Question: I have been given the task to recreate the following menu:

I am just not sure how to create the gradient.
Why cannot I see it in my code? <URL>
Currently I have:
'''
.mainOptions{
float:left;
margin:0 20px 0 20px;
color:#fff;
width:500px;
height:50px;
background:gray;
}
.mainOptions .composer{
width:50px;
height:40px;
background:-webkit-gradient(linear, 0 0, 0 100%, from(#184C82), to(#022243));
}
.mainOptions .composerIcon{
display:inline-block;
width:14px;
height:14px;
background:url('../images/composer.png') no-repeat -96px -72px;
}
.mainOptions ul li{
display:inline-block;
padding:4px 10px 4px;
border-radius:4px;
}
.mainOptions li a{
text-decoration:none;
font-size:13px;
line-height:18px;
text-align:center;
vertical-align:middle;
}
.mainOptions li{
width:140px;
background-color:pink;
}
'''
'''
<nav class="mainOptions">
<ul>
<li class="composerIcon composer"><a href="#" style="margin-top: 2px; padding-top: 5px; padding-bottom: 5px;">Composer</a></li>
<li><a href="#">Address Books</a></li>
<li class="active"><a href="#" target="_self" title="View Messages Scheduled for Future Delivery">Scheduled Messages</a></li>
<li><a href="#" target="_self" title="Message Templates for you or your organisation">Templates</a></li>
</ul>
</nav>
'''
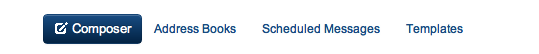
Answer: Try this working in all browser.
'''
background: #184c82; /* Old browsers */
background: -moz-linear-gradient(top, #184c82 0%, #022243 100%); /* FF3.6+ */
background: -webkit-gradient(linear, left top, left bottom, color-stop(0%,#184c82), color-stop(100%,#022243)); /* Chrome,Safari4+ */
background: -webkit-linear-gradient(top, #184c82 0%,#022243 100%); /* Chrome10+,Safari5.1+ */
background: -o-linear-gradient(top, #184c82 0%,#022243 100%); /* Opera 11.10+ */
background: -ms-linear-gradient(top, #184c82 0%,#022243 100%); /* IE10+ */
background: linear-gradient(top, #184c82 0%,#022243 100%); /* W3C */
filter: progid:DXImageTransform.Microsoft.gradient( startColorstr='#184c82', endColorstr='#022243',GradientType=0 ); /* IE6-9 */
'''